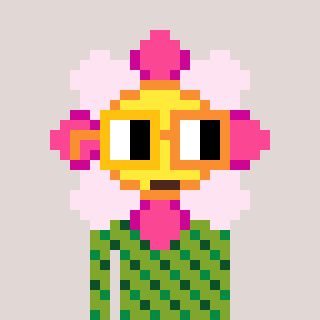
a pixel art character with square yellow and orange glasses, a flower-shaped head and a slimegreen-colored body on a warm background